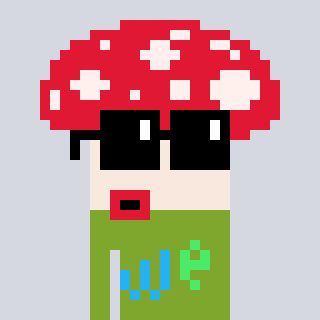
a pixel art character with square black sunglasses, a mushroom-shaped head and a slimegreen-colored body on a cool background